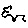
Label: cat